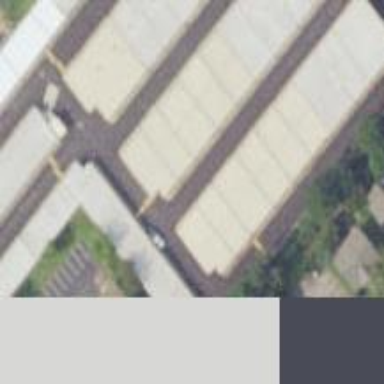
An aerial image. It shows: Commercial building.